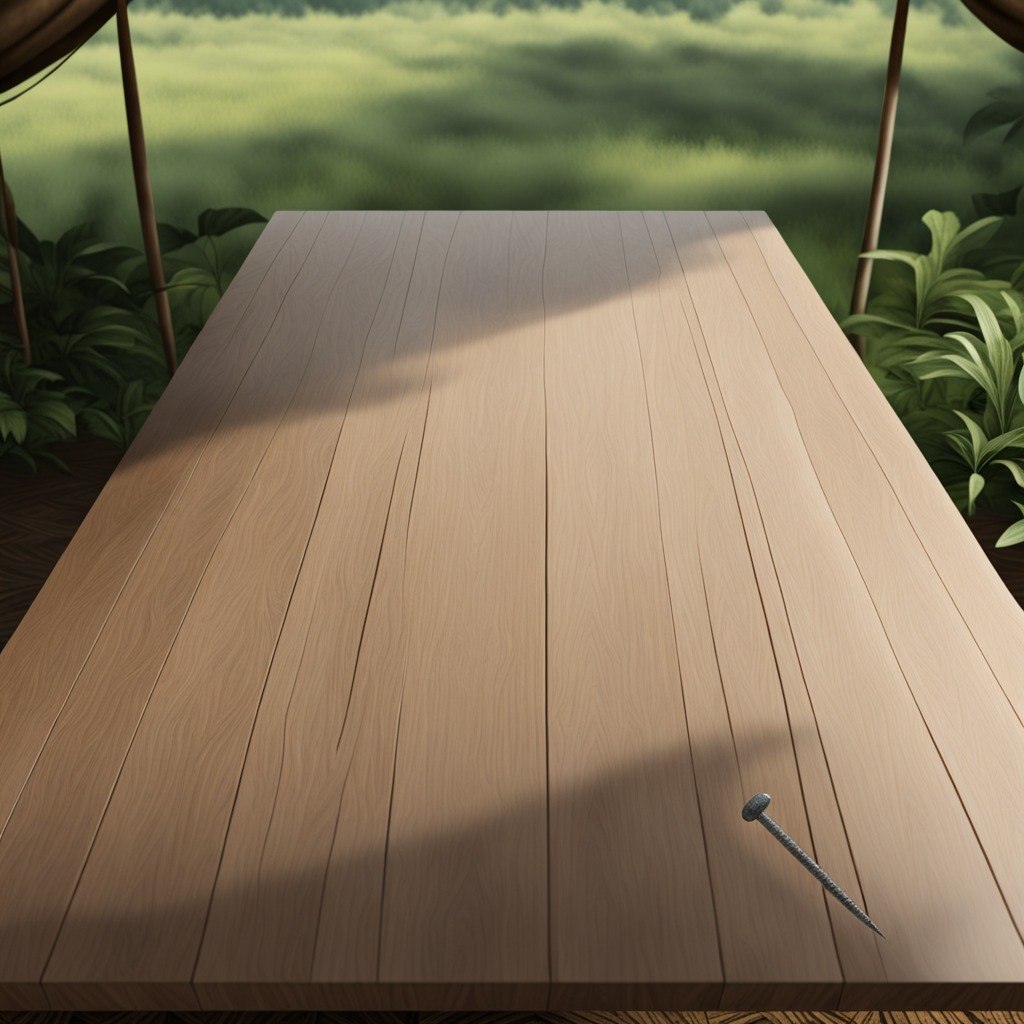
A nail is lying on a wooden table.